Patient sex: F
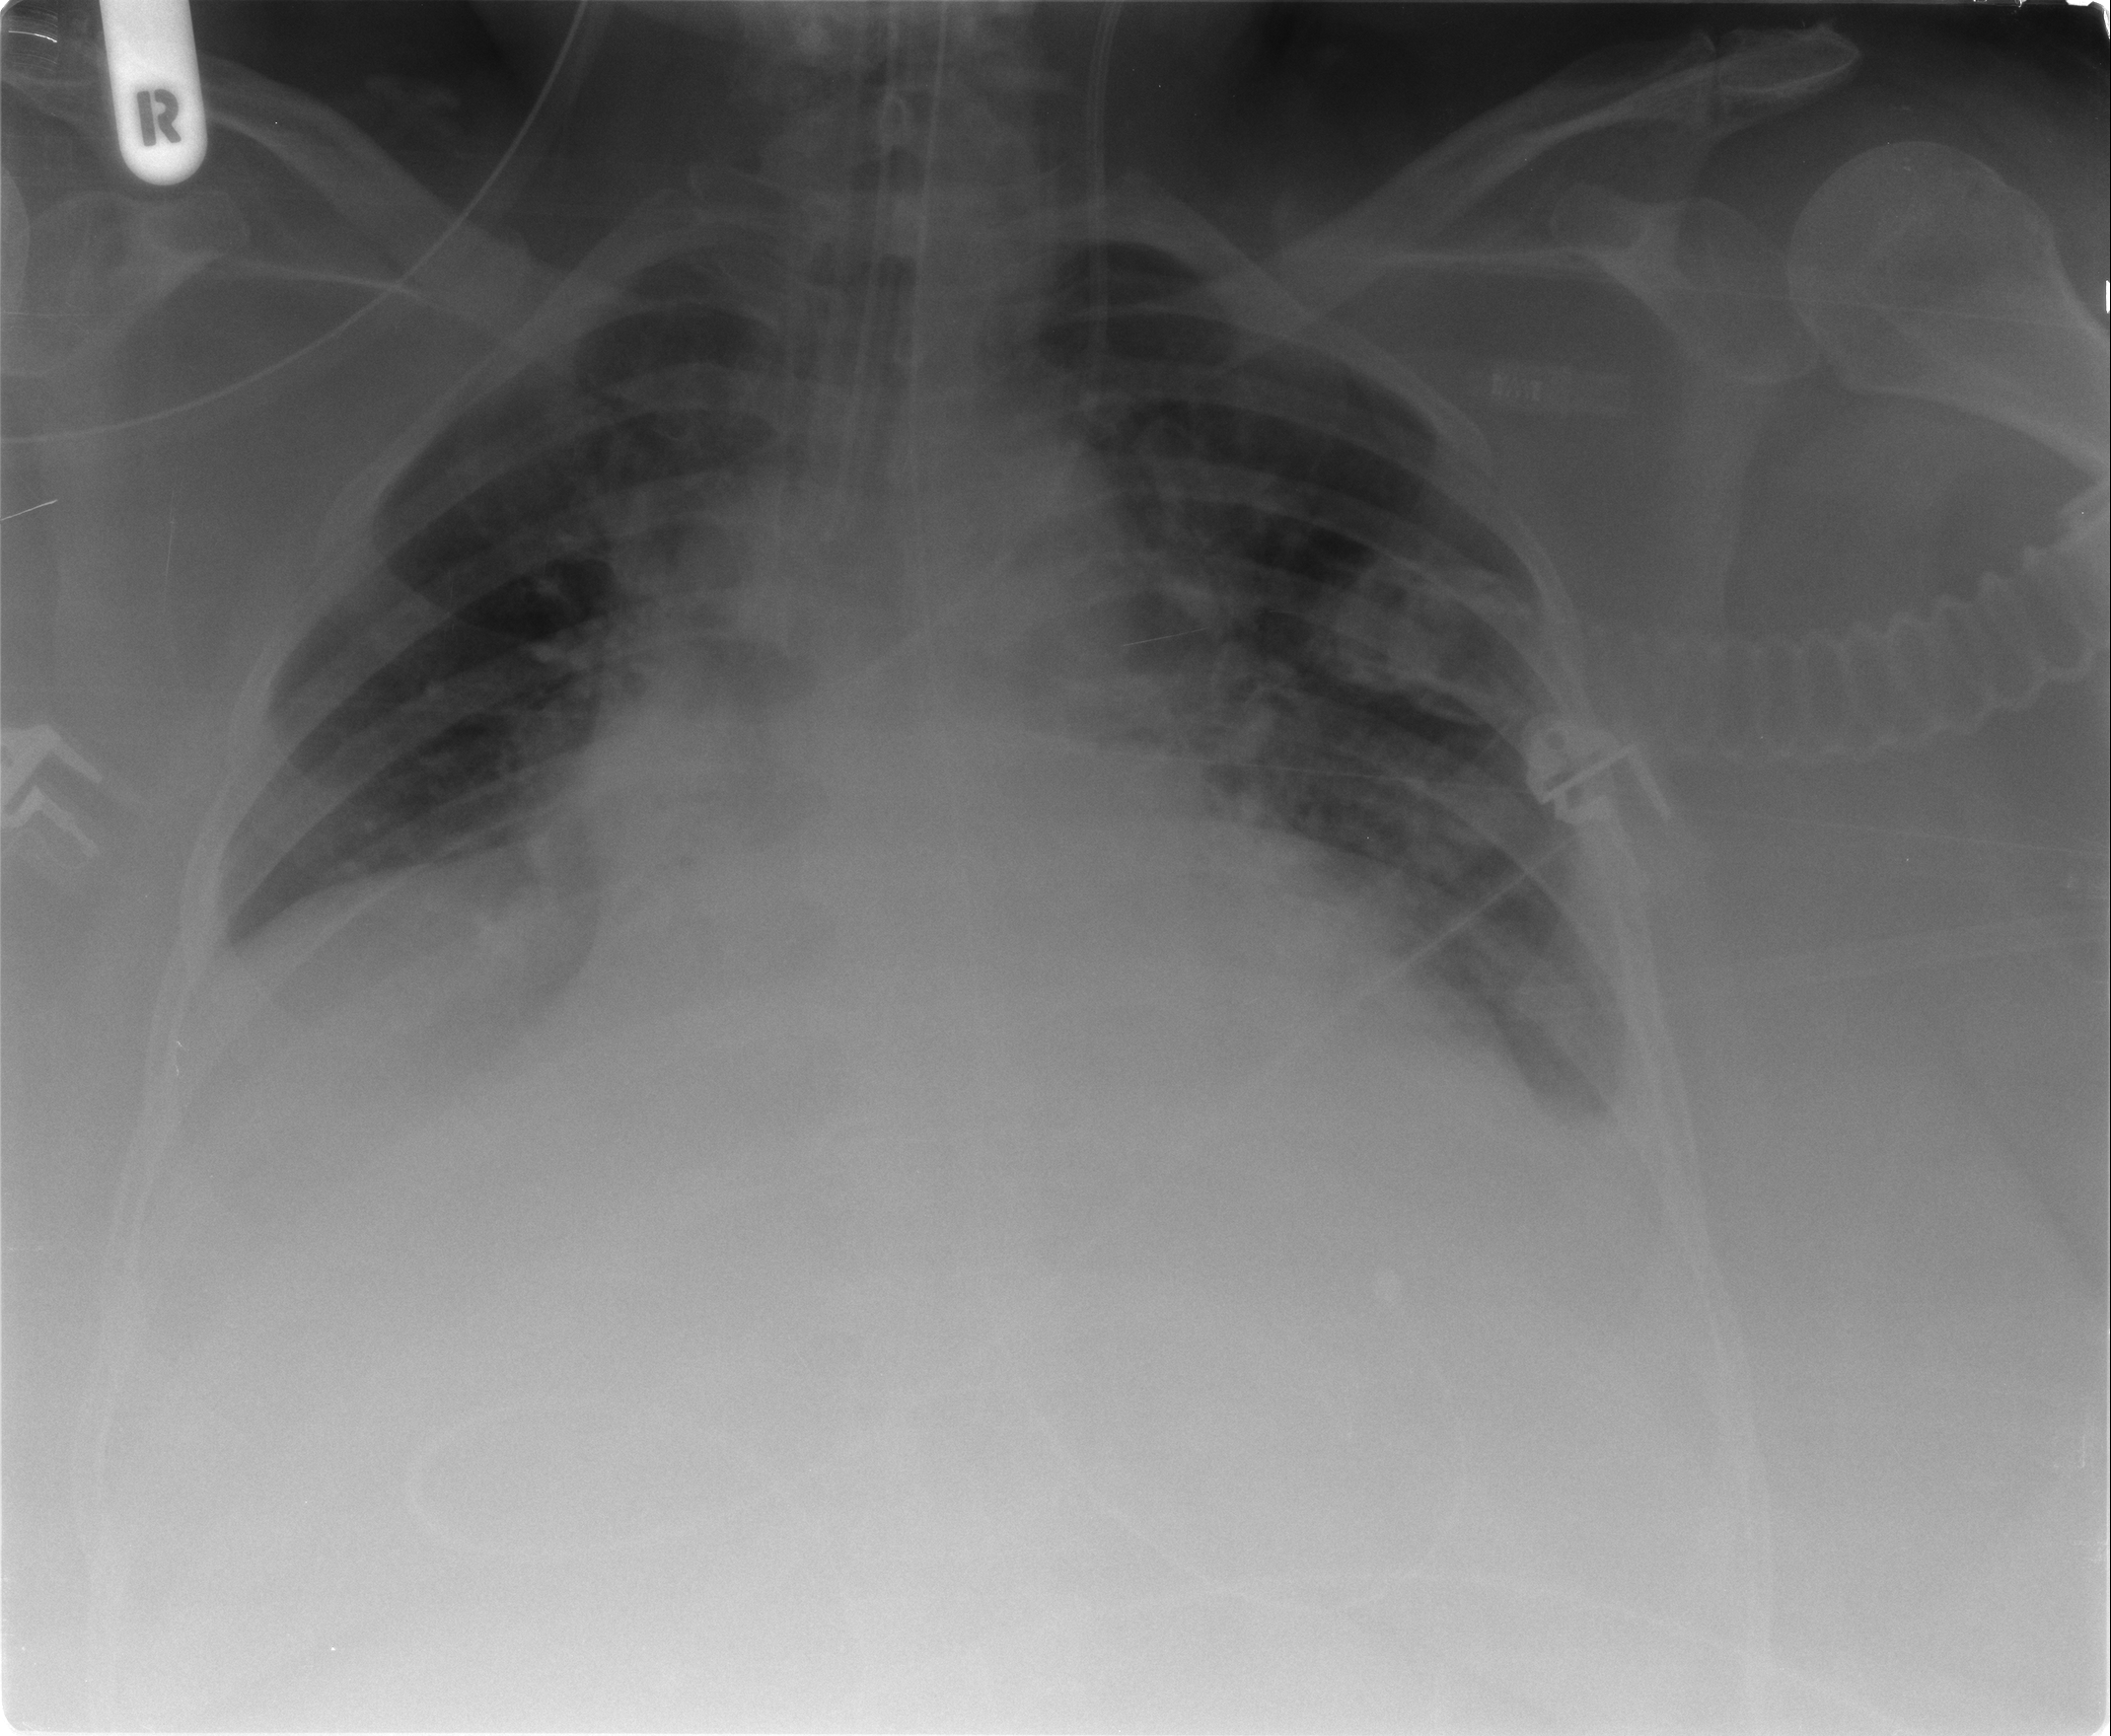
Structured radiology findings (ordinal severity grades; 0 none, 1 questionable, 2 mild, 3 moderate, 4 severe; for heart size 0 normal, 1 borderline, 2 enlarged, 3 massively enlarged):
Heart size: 2
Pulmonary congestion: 2
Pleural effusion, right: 1
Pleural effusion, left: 2
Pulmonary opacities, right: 0
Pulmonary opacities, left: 2
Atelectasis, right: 3
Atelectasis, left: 2